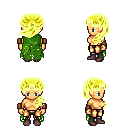
a pixel art fantasy rpg character, female body template, human, tanned skin, green tattered cape, gold greaves, gold princess hairstyle, leather bracers, maroon shoes, four views (front, back, left, right), 2x2 character sprite sheet, small pixel art, hard edges, no anti-aliasing